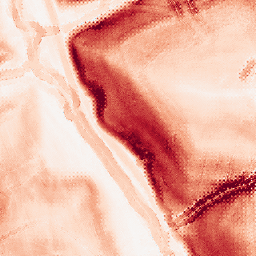
Category: morphological
Decomposition family: morphological_gradient
Decomposition parameters: size: 5
shape: disk
Upsampling method: regularized
Upsampling parameters: scale: 2
lambda_reg: 0.1
Upsampling scale: 2